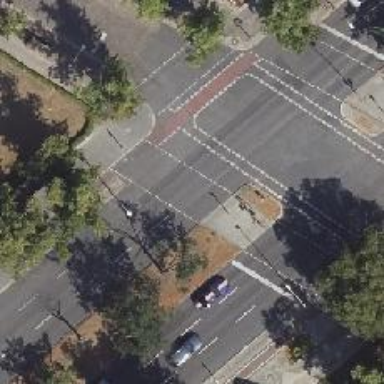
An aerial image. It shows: Crossing with traffic signals.